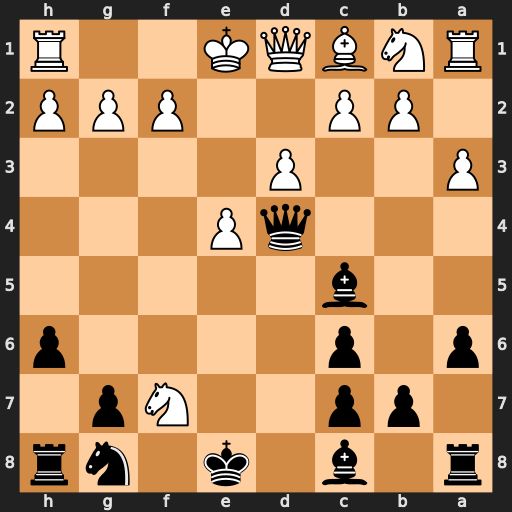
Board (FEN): r1b1k1nr/1pp2Np1/p1p4p/2b5/3qP3/P2P4/1PP2PPP/RNBQK2R
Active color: b
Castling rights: KQkq
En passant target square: -
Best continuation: Qxf2#